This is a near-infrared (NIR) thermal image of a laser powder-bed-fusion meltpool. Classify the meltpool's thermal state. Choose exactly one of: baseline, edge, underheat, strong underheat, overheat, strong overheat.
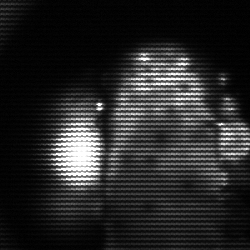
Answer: strong underheat